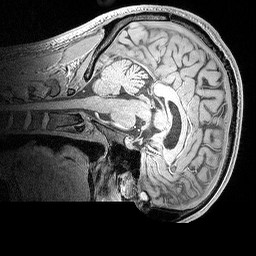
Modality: MP2RAGE
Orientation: sagittal
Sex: male
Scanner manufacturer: siemens
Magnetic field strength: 3 T
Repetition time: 5 s
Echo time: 0.00292 s